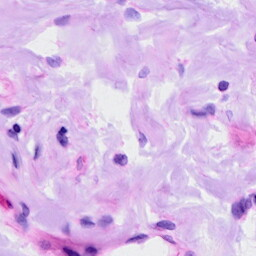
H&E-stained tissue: Ovarian